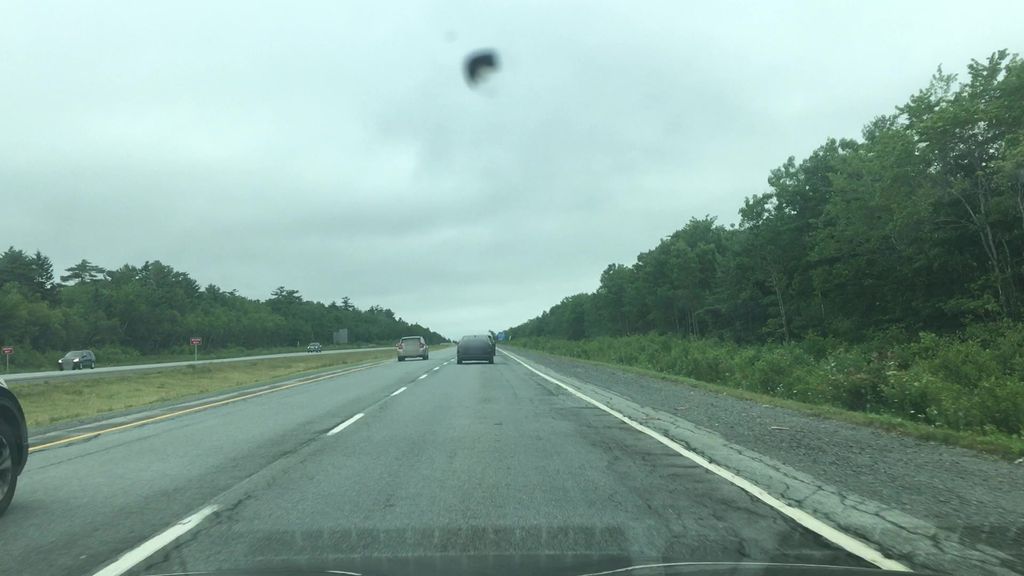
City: halifax